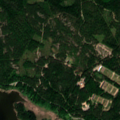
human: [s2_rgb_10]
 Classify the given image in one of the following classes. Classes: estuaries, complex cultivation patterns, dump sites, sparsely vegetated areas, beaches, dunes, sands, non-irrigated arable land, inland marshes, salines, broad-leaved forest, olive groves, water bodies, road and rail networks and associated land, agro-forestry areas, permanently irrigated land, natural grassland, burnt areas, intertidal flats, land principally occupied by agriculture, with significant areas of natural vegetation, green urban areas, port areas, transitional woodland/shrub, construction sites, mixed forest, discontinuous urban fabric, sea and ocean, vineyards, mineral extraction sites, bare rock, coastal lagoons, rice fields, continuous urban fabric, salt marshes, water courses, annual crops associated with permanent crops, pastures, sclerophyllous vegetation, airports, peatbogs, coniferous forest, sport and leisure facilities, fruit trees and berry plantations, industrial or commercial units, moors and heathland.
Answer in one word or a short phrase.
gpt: coniferous forest, sea and ocean